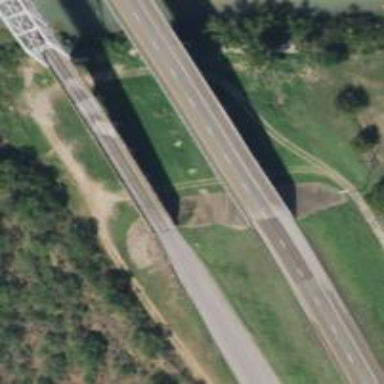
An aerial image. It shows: Bridge crossing over expressway trunk road.